Aerial crown-view tile of a tropical tree (Barro Colorado Island, Panama), acquired 20240716:
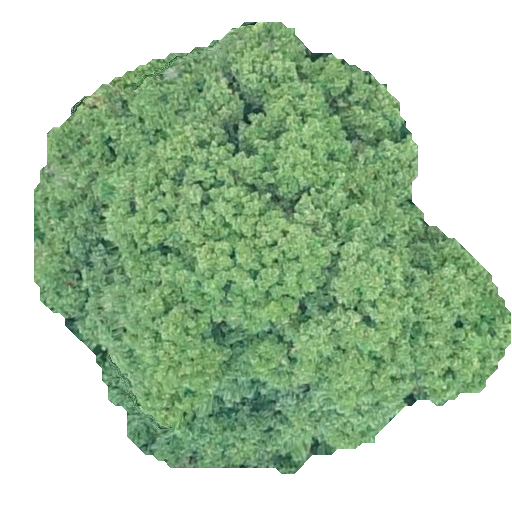
Species: Prioria copaifera
GBIF accepted scientific name: Prioria copaifera
Crown area: 231.493 m²